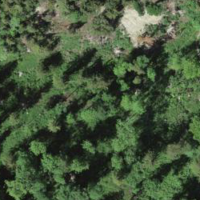
EUNIS habitat code: 41
Species observed at this site:
Anthocharis cardamines
Buteo buteo
Bombus hortorum